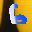
Label: 6